Question: I was tried to retrieve data from database based selected item on spinner.
Here is my database structure
Here is my Activity:
'''
public class help_activity extends Activity implements OnClickListener{
Spinner spinner1;
SQLiteConnector sqlConnect;
ListView lvUsers;
Button b1;
String colors[] = {"Bristleback","Sven","Tiny","Undying", "Naix","Weaver","Spectre","Lich"};
public void onCreate(Bundle savedInstanceState) {
super.onCreate(savedInstanceState);
setContentView(R.layout.layout_help);
spinner1 = (Spinner) findViewById(R.id.spinner1);
lvUsers = (ListView) findViewById(R.id.listView1);
b1 = (Button) findViewById(R.id.btn1);
sqlConnect = new SQLiteConnector(this);
addListenerOnSpinnerItemSelection();
final String nameSelected = spinner1.getSelectedItem().toString();
final ArrayAdapter<String> adapter = new ArrayAdapter<String>(
this, android.R.layout.simple_list_item_1, sqlConnect.getAllRecord(nameSelected));
b1.setOnClickListener(new OnClickListener() {
@Override
public void onClick(View v) {
if (nameSelected.equals("Bristleback")) {
lvUsers.setAdapter(adapter);
adapter.notifyDataSetChanged();
}
else if (nameSelected.equals("Sven")) {
lvUsers.setAdapter(adapter);
adapter.notifyDataSetChanged();
}
else if (nameSelected.equals("Tiny")) {
lvUsers.setAdapter(adapter);
}
else if (nameSelected.equals("Undying")) {
lvUsers.setAdapter(adapter);
adapter.notifyDataSetChanged();
}
else if (nameSelected.equals("Naix")) {
lvUsers.setAdapter(adapter);
adapter.notifyDataSetChanged();
}
else if (nameSelected.equals("Weaver")) {
lvUsers.setAdapter(adapter);
adapter.notifyDataSetChanged();
}
else if (nameSelected.equals("Spectre")) {
lvUsers.setAdapter(adapter);
adapter.notifyDataSetChanged();
}
else if (nameSelected.equals("Lich")) {
lvUsers.setAdapter(adapter);
adapter.notifyDataSetChanged();
}
// TODO Auto-generated method stub
}
});
}
public void addListenerOnSpinnerItemSelection() {
ArrayAdapter<String> spinnerArrayAdapter = new ArrayAdapter<String>
(this, android.R.layout.simple_spinner_dropdown_item,colors );
spinner1.setAdapter(spinnerArrayAdapter);
}
@Override
public void onClick(View v) {
}
}
'''
And this my method to retrieve data from database:
'''
public List<String> getAllRecord(String nameSelected) {
List<String> namagambar = new ArrayList<String>();
String selectQuery = "SELECT * FROM " + TABLE_RECORD + " WHERE "
+ HERO_NAME + "=?";
database = dbHelper.getReadableDatabase();
cursor = database.rawQuery(selectQuery, new String[]{nameSelected});
if (cursor.moveToFirst()) {
do {
namagambar.add(cursor.getString(1));
} while (cursor.moveToNext());
}
database.close();
return namagambar;
}
'''
So, when user selected an item on spinner, then the data at nama_hero will showed at listview based on the selected name hero on spinner. But when i running my code, it just showed the top of data on the database
So when i selected name Sven on spinner, the name that showed on listview not "sven" but "bristleback". And it happened also when I choose other hero name.
I think my method to get the name of the selected item in the spinner does not work
Please help me to fix this problem.
SOLVED !!!
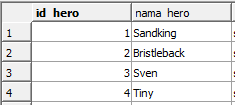
Answer: Try to get selected item 'ClickListener'
'''
b1.setOnClickListener(new OnClickListener() {
@Override
public void onClick(View v) {
String nameSelected = spinner1.getSelectedItem().toString();
'''